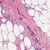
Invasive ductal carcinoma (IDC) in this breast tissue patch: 1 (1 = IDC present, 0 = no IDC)